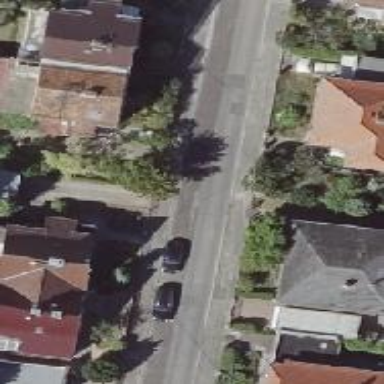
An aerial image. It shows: Residential road with asphalt surface. The road is bordered by asphalt sidewalks on both sides.